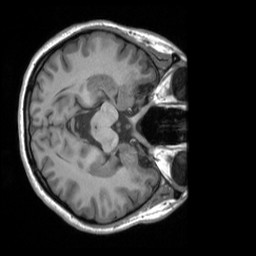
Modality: T1w
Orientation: axial
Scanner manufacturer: siemens
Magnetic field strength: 3 T
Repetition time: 2 s
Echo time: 0.0023 s